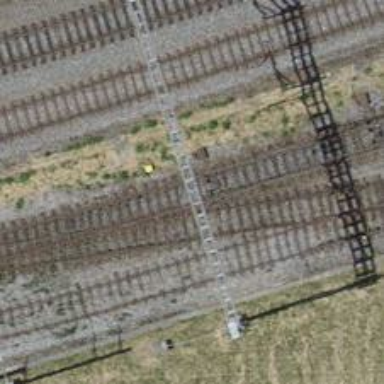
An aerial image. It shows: Railway siding with one electrified track and contact line for powering the train.